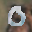
Label: 0